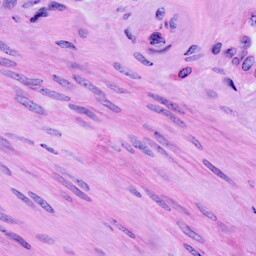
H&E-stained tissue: Cervix